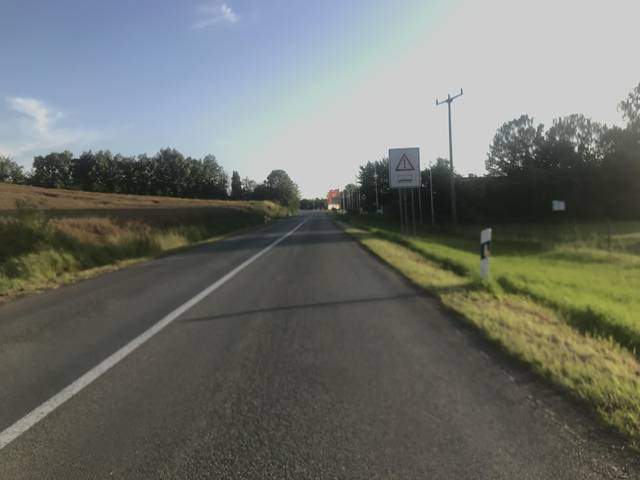
Region: Germany
Coordinates: 51.793, 11.175